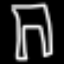
Label: pants